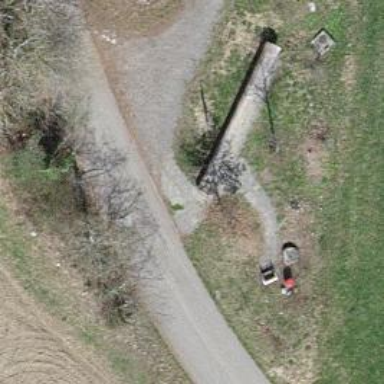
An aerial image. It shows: Red bench.